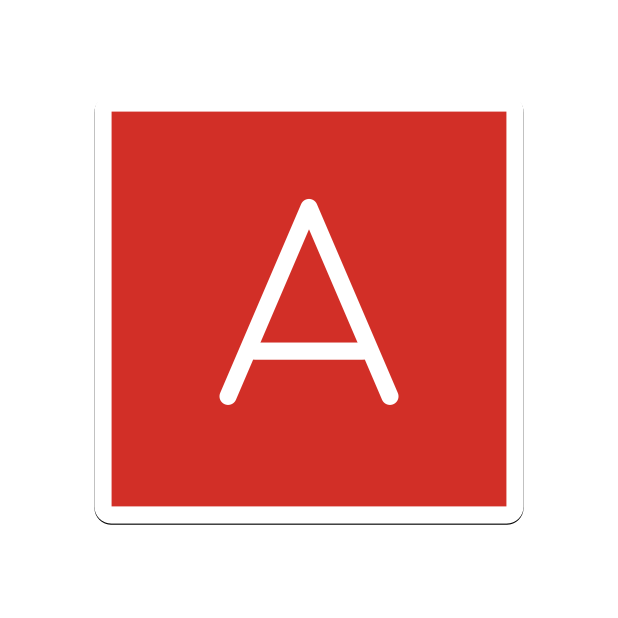
Emoji: 🅰
Name: negative squared latin capital letter a
Unicode: 0x1f170